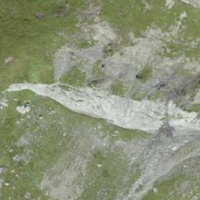
EUNIS habitat code: 23
Species observed at this site:
Papilio machaon